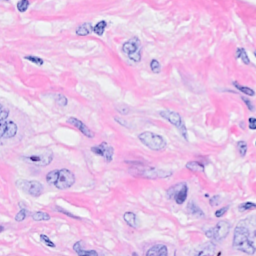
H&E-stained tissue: Breast